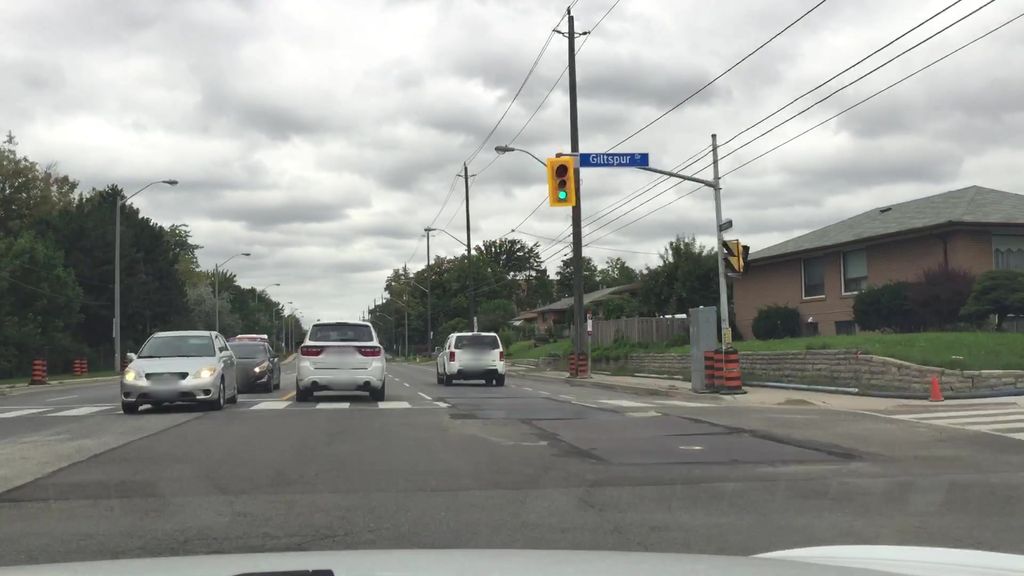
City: toronto